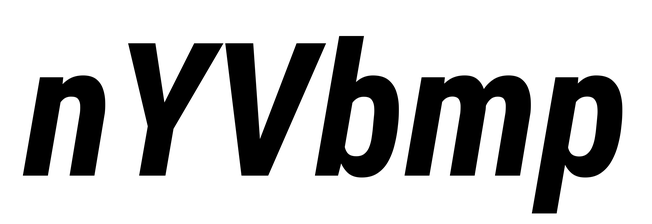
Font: Roboto-Italic_Condensed_Bold_Italic